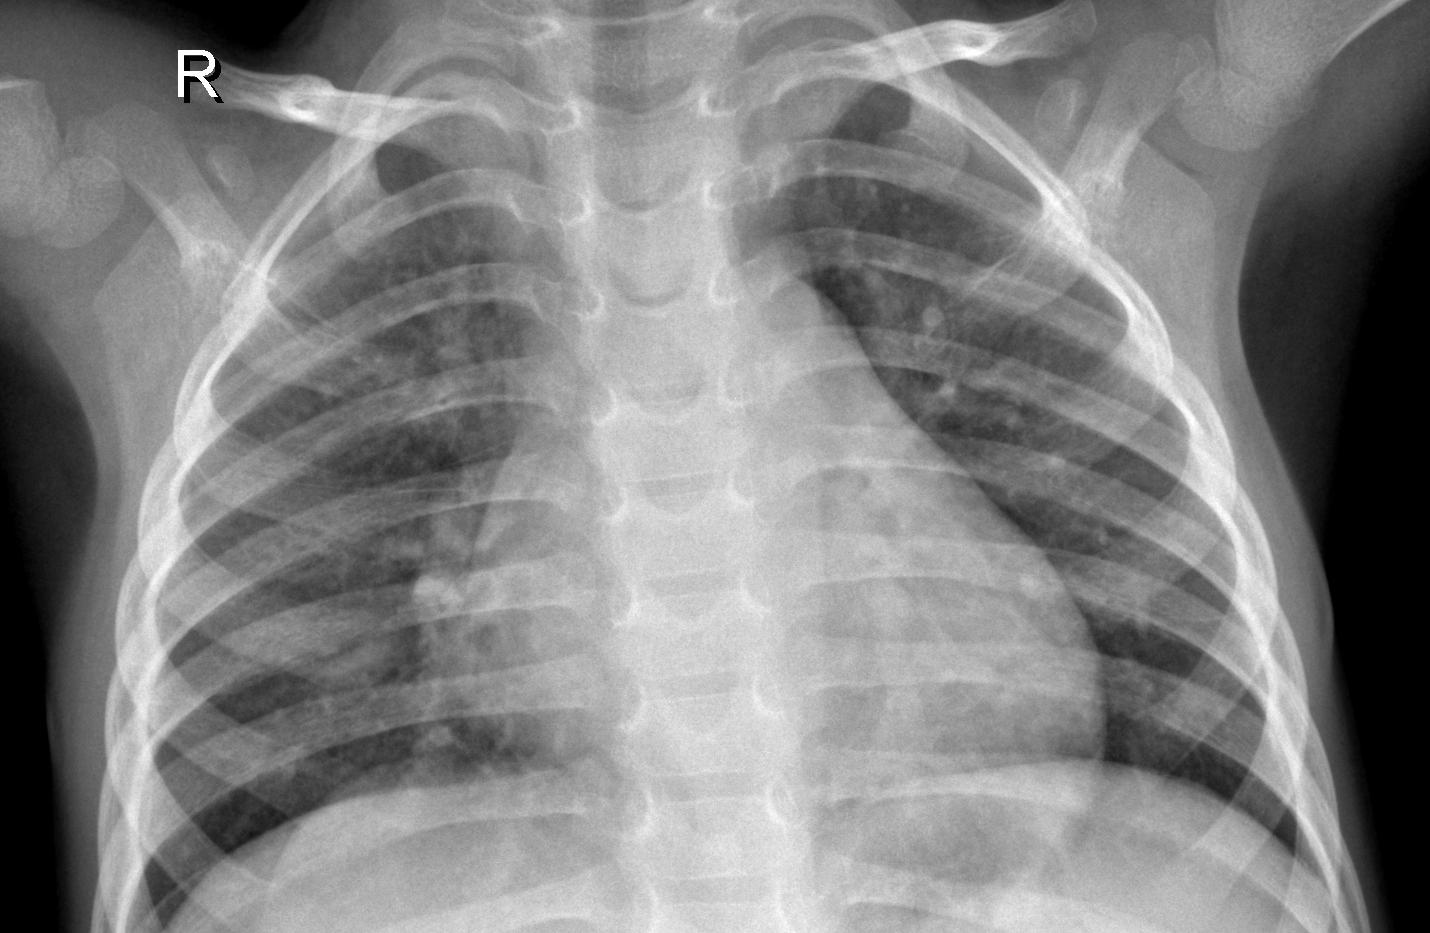
Diagnosis: PNEUMONIA